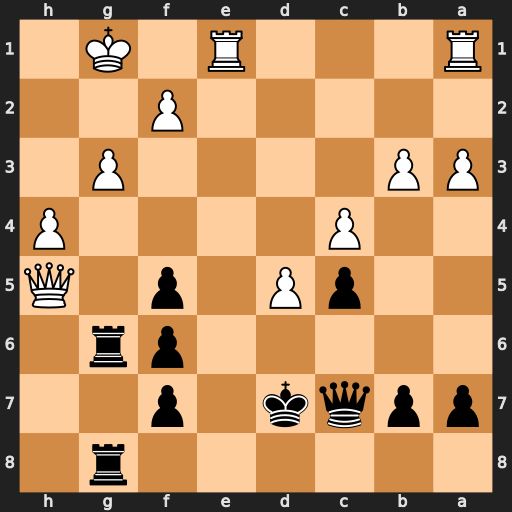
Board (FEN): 6r1/ppqk1p2/5pr1/2pP1p1Q/2P4P/PP4P1/5P2/R3R1K1
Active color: b
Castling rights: -
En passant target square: -
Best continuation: Rxg3+ Kf1 Rg1+